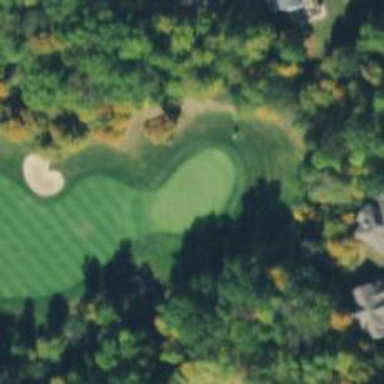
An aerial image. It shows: View of golf hole.